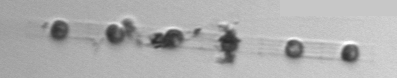
Label: Skeletonema